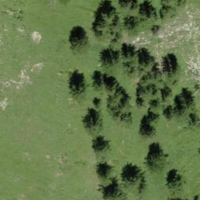
EUNIS habitat code: 23
Species observed at this site:
Laserpitium latifolium